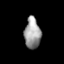
Tissue: lung
Cell type: T cells
Senescence score: 0.2429
Nuclear area (px): 488
Mean DAPI intensity: 156.797